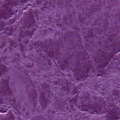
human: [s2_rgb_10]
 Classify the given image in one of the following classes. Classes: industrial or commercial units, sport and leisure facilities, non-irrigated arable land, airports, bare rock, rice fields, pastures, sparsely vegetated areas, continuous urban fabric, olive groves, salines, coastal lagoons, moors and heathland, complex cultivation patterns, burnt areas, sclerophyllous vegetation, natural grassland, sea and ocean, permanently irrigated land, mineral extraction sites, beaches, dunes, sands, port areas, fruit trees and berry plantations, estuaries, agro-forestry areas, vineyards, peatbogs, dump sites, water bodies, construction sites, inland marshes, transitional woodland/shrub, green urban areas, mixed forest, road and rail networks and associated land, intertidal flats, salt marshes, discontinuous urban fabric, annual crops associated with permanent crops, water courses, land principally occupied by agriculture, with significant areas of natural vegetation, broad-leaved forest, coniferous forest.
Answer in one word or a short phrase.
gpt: sea and ocean